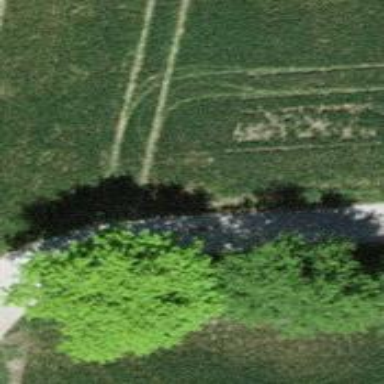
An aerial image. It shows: Track with grade2 tracktype.